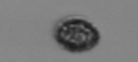
Label: Pseudochattonella_farcimen